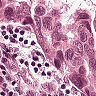
Metastatic tissue present: yes